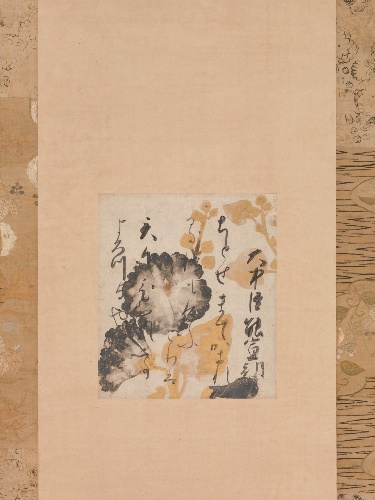
Title: 松花堂昭乗書・伝俵屋宗達下絵   和歌色紙  |Poem by Onakatomi Yoshinobu with Underpainting of Hollyhocks
Artist: Shōkadō Shōjō|Tawaraya Sōtatsu
Artist bio: Japanese, 1584?–1639|Japanese, ca. 1570–ca. 1640
Date: early 17th century
Object type: Hanging scroll
Classification: Paintings
Medium: Poem card (shikishi) mounted as a hanging scroll; ink, gold, and silver on colored paper
Culture: Japan
Period: Edo period (1615–1868)
Dimensions: Image: 7 15/16 x 6 15/16 in. (20.2 x 17.6 cm)
Overall with mounting: 53 1/4 x 20 5/8 in. (135.3 x 52.4 cm)
Overall with knobs: 53 1/4 x 23 in. (135.3 x 58.4 cm)
Department: Asian Art
Credit line: Purchase, Mrs. Jackson Burke Gift, 1979
Accession year: 1979
Repository: Metropolitan Museum of Art, New York, NY
Tags: Poetry|Flowers